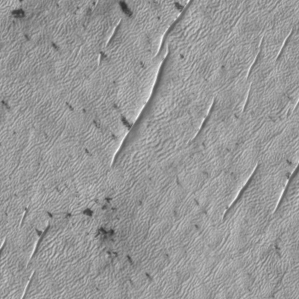
Label: frost